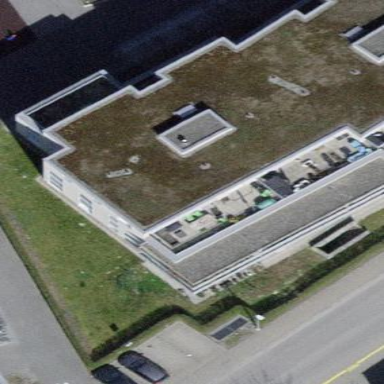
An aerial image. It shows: Residential building.